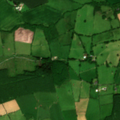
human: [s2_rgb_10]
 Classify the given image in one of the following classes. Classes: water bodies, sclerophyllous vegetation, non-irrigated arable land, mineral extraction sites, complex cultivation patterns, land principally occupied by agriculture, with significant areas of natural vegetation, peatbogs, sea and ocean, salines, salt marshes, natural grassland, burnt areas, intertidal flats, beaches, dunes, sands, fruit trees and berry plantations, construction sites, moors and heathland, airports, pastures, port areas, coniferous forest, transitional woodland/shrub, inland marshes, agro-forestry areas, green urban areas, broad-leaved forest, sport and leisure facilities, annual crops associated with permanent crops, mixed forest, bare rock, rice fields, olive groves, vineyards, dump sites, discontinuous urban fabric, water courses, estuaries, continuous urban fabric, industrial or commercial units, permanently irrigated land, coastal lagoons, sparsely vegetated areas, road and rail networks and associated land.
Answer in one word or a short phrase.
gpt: non-irrigated arable land, pastures, coniferous forest